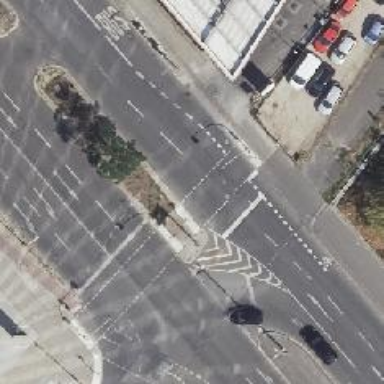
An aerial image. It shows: Asphalt footway with crossing equipped with traffic signals. The crossing includes pedestrian island.